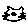
Label: cat